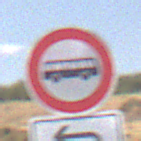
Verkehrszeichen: VerbotKraftomnibusse
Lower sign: RichtungsangabeDurchPfeile2
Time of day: Midday
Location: Outdoor (Nature)
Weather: PartlyCloudy
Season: NotSpecified
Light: Natural